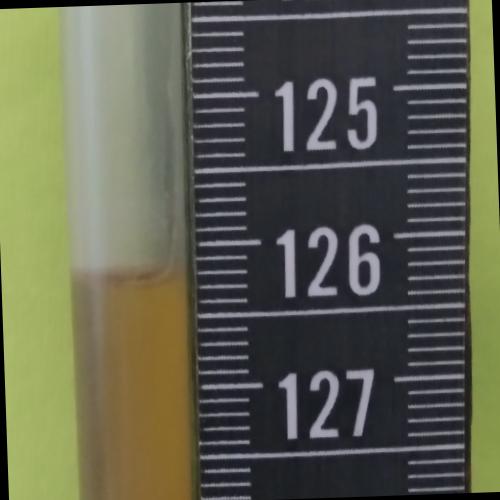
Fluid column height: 126.2 cm